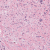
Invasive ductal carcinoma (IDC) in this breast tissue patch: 1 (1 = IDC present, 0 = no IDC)